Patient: sex F, age 44
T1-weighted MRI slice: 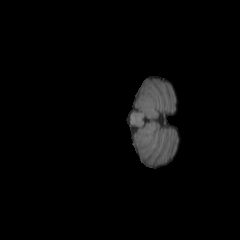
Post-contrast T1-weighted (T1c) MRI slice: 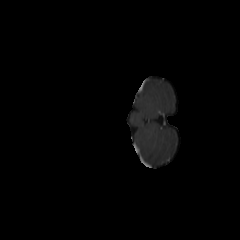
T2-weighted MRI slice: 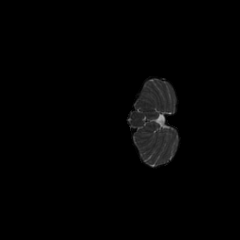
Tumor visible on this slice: no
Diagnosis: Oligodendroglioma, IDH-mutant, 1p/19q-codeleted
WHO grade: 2